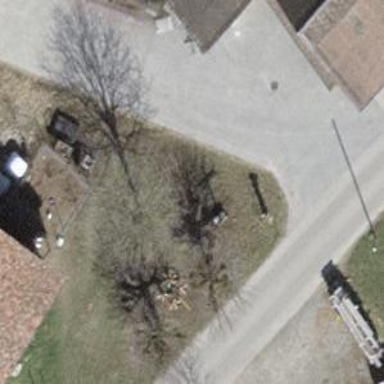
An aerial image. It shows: Historic wayside cross.